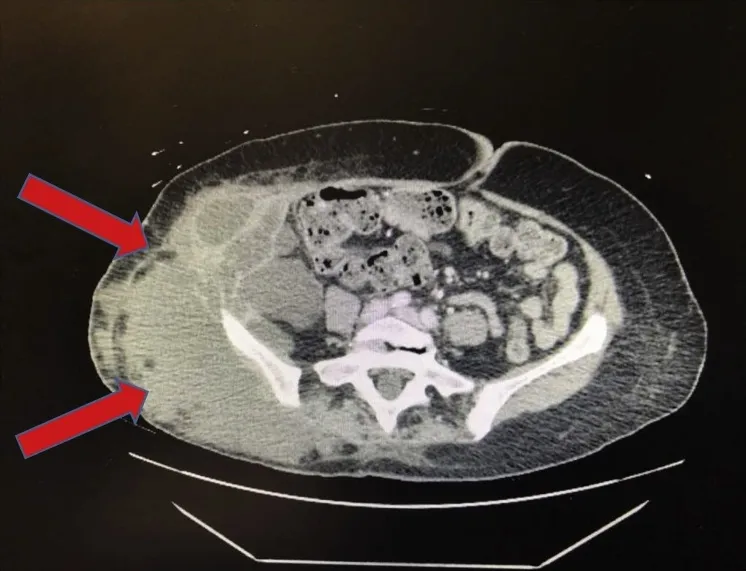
Trans spatial, multiloculated fluid collection containing gas bubbles, extending through the right abdominal side wall involving the retroperitoneal space, abdominal/pelvic side wall musculature, and in the subcutaneous fat compatible with abscess.
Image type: radiology (ct)